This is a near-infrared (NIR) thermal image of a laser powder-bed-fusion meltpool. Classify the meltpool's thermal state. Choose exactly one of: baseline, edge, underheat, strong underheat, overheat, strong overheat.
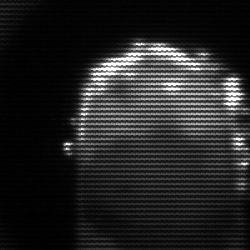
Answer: baseline